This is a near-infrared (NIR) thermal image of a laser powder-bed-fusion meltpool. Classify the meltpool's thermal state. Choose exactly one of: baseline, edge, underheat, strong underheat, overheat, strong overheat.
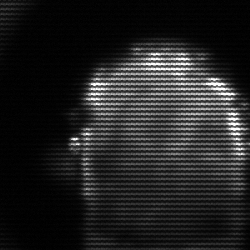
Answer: baseline